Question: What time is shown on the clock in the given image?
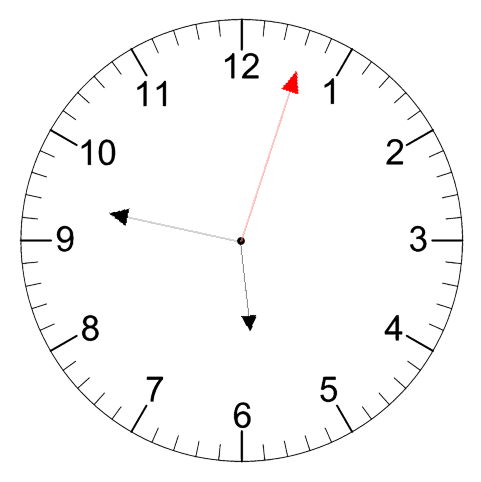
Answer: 05:47:03